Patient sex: M
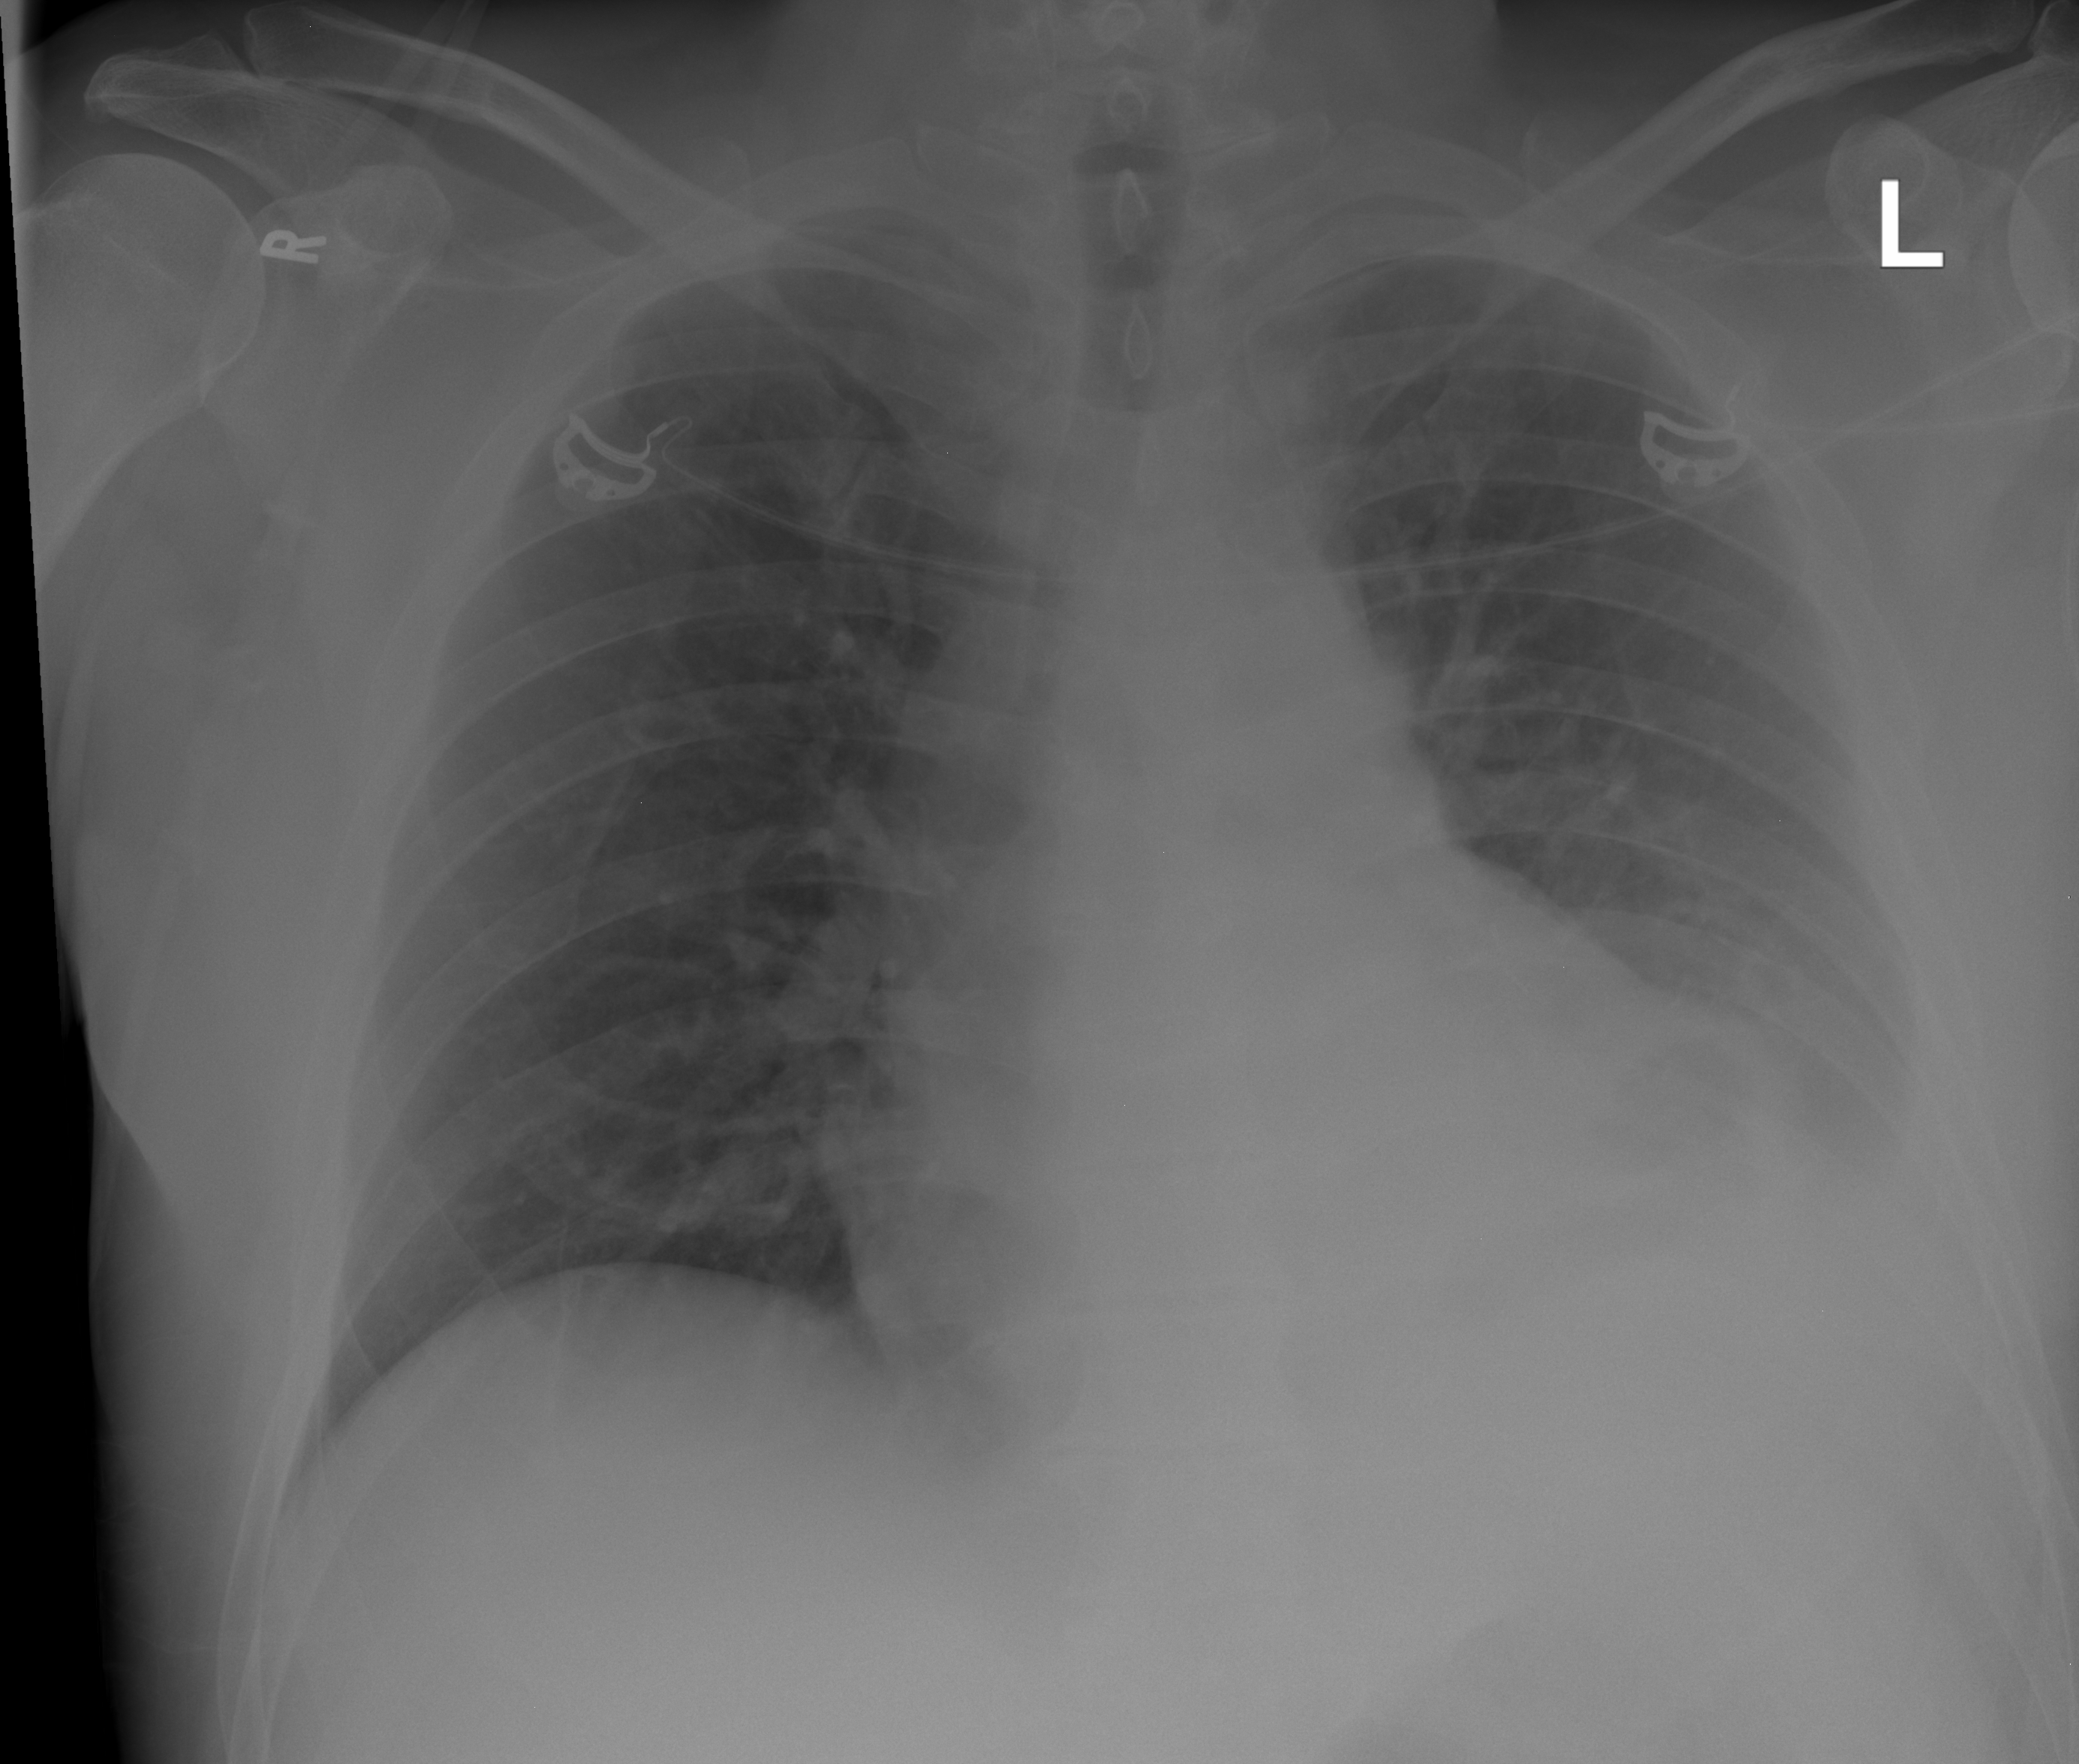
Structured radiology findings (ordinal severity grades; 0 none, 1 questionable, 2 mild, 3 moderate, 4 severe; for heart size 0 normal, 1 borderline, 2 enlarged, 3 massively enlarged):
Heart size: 1
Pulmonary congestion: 1
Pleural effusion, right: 0
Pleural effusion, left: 2
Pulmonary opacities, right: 0
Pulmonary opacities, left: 0
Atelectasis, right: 1
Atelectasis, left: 1